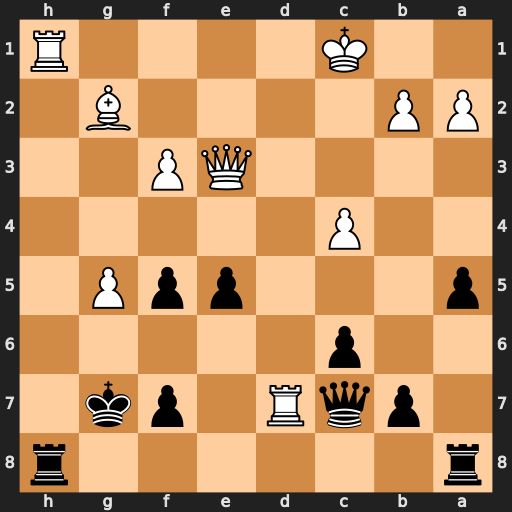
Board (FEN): r6r/1pqR1pk1/2p5/p3ppP1/2P5/4QP2/PP4B1/2K4R
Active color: b
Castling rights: -
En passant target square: -
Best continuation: Rxh1+ Bxh1 Qxd7